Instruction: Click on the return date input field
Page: home
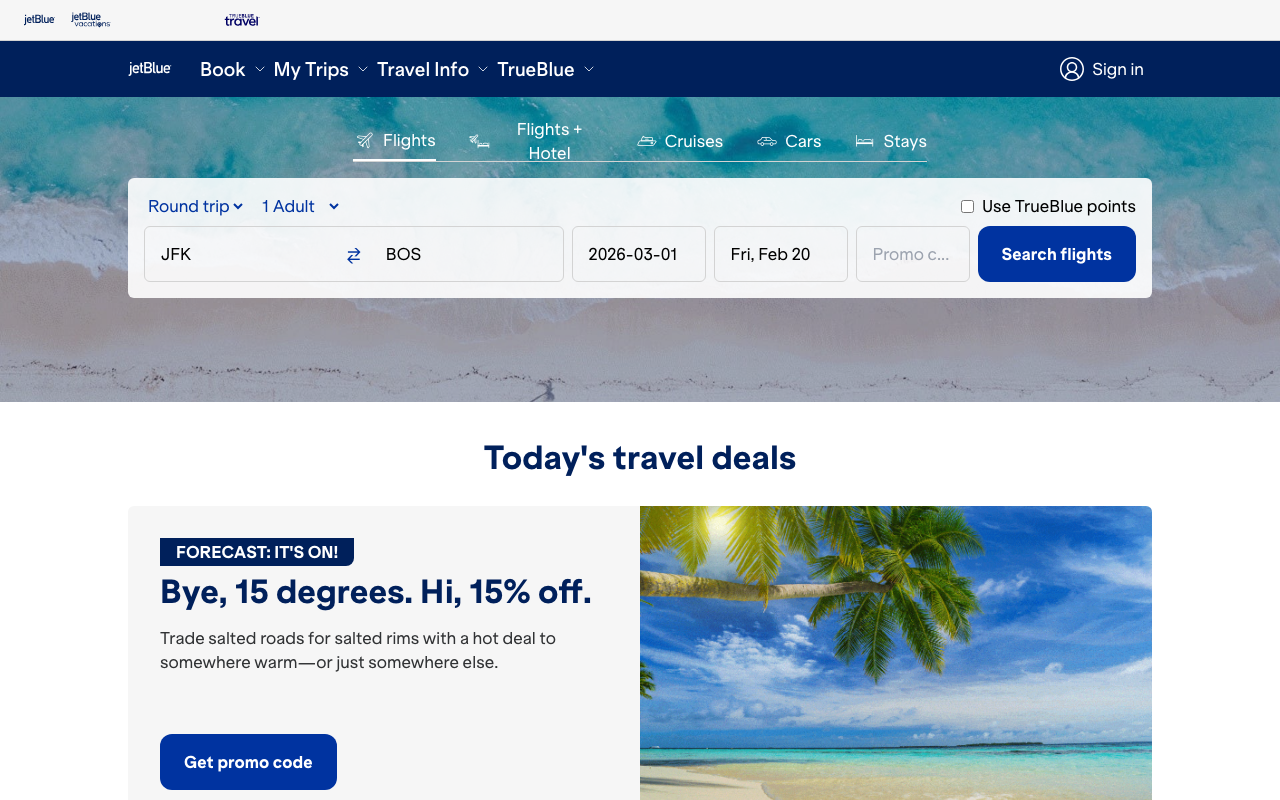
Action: click